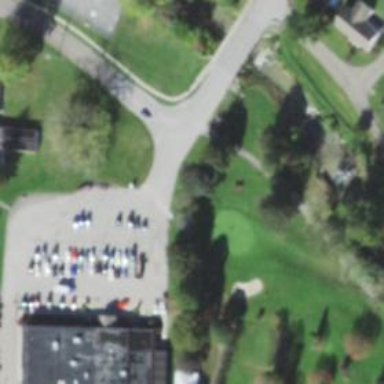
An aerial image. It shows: View of golf hole.